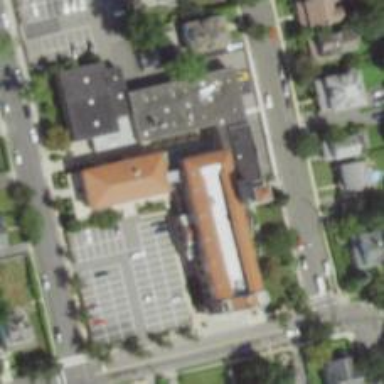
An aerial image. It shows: School.